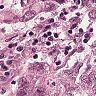
Metastatic tissue present: yes